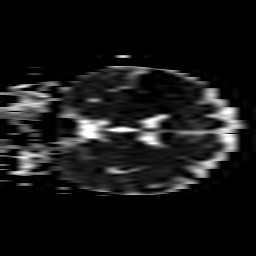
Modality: ADC
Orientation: coronal
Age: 55
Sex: female
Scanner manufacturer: philips
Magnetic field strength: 1.5 T
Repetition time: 4.801 s
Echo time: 0.07764 s